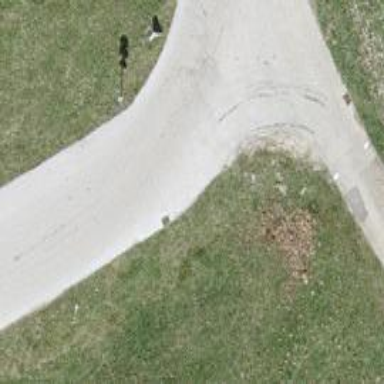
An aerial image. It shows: Service road with grade 1 tracktype.